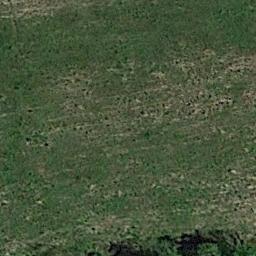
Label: meadow